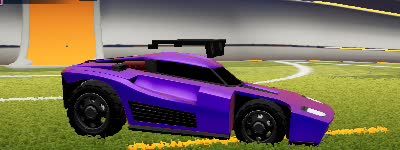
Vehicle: breakout